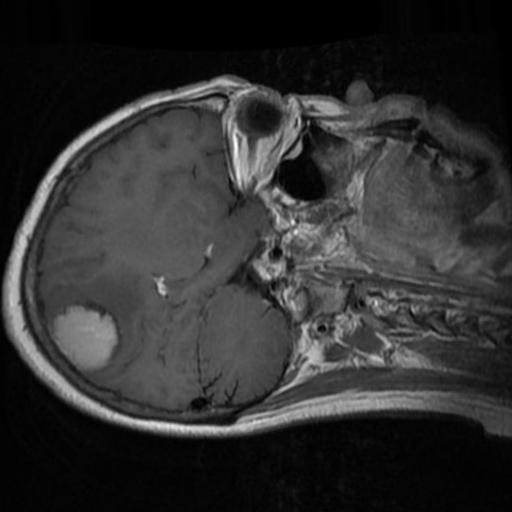
Label: brain_menin